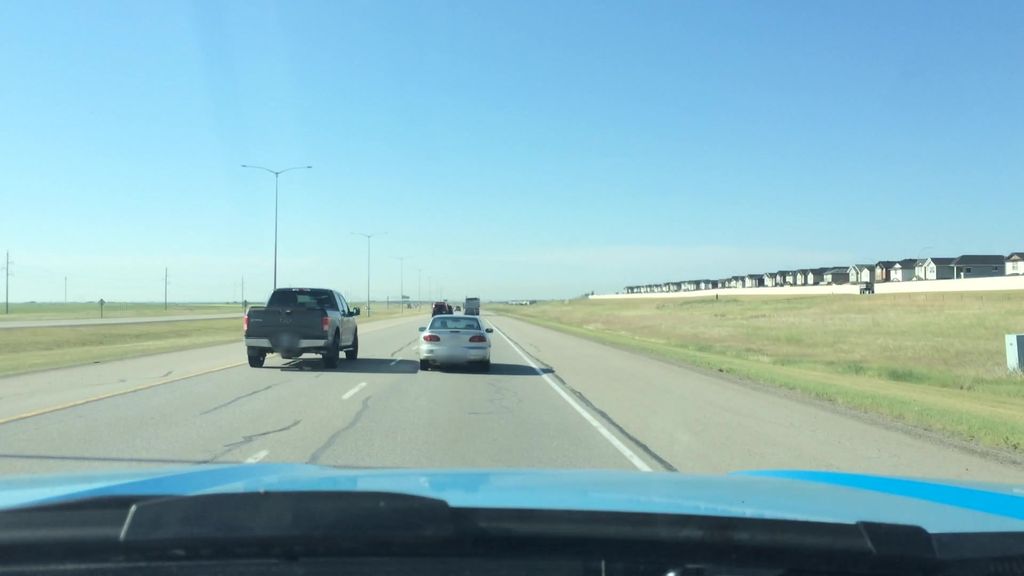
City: calgary